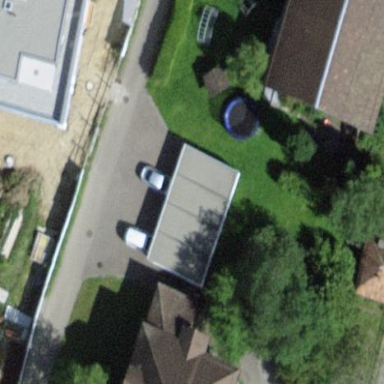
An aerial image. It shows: Carport structure.